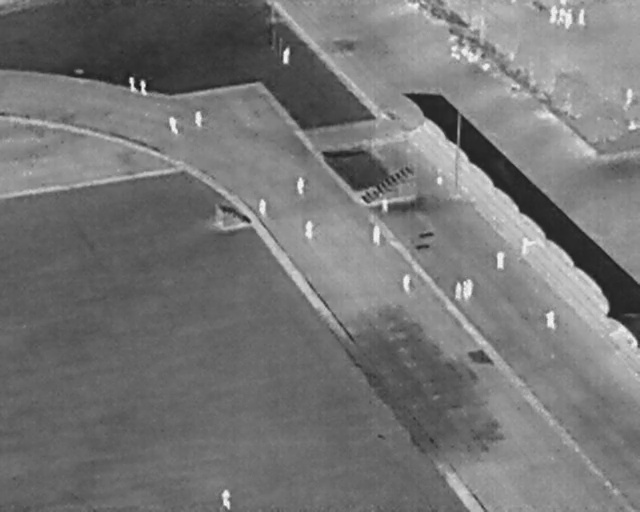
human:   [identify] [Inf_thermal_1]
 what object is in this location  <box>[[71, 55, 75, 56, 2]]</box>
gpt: <ref>1 small person at the right</ref>

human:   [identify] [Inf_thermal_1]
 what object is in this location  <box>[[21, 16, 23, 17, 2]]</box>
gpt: <ref>1 small person at the top left</ref>